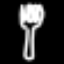
Label: fork